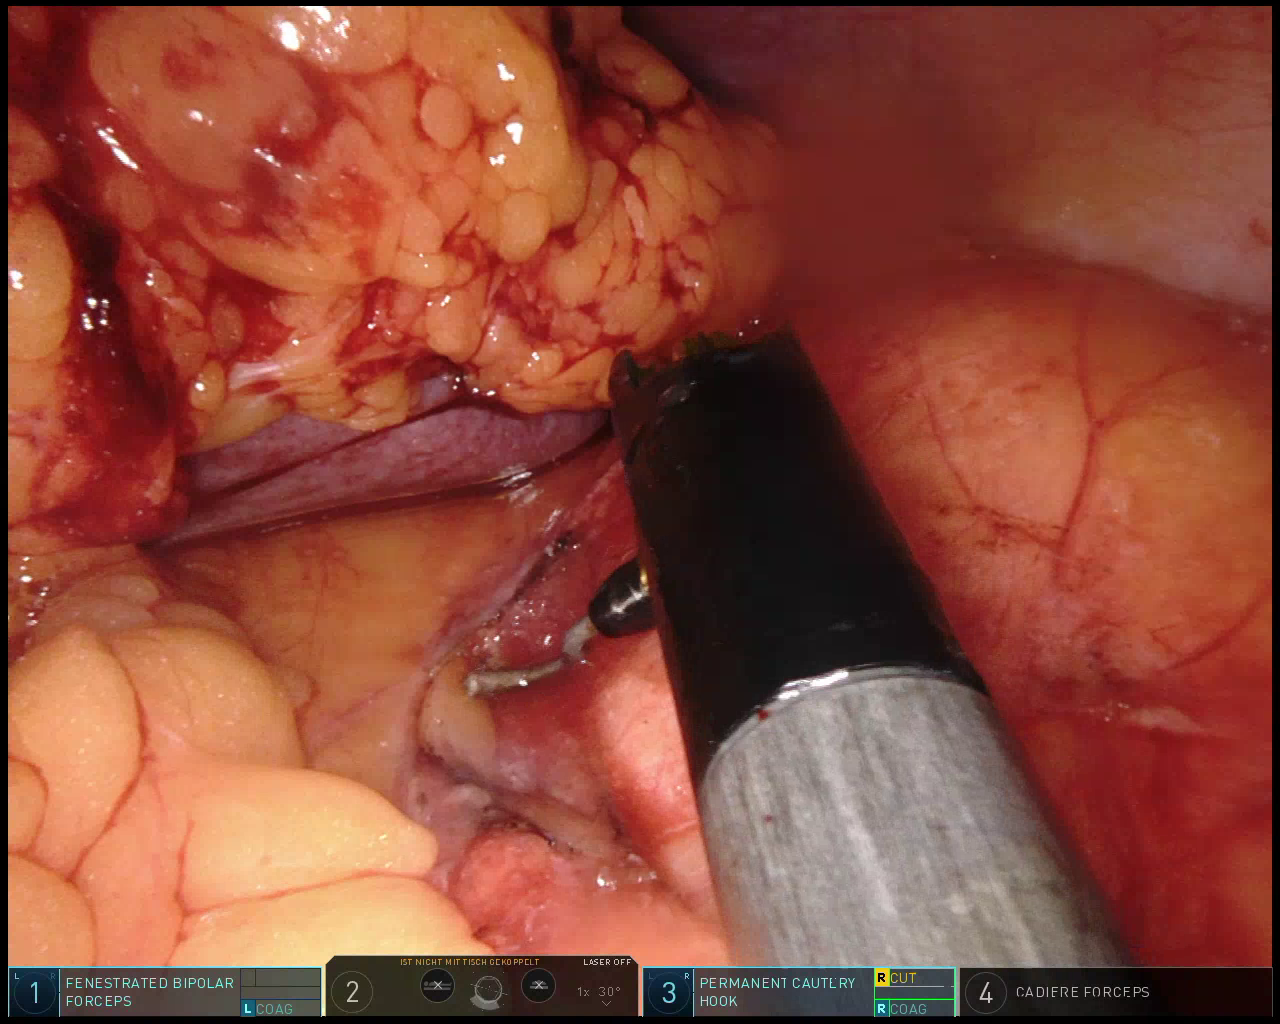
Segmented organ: spleen
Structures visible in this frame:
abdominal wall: yes
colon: yes
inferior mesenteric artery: no
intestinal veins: no
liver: no
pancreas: no
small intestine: no
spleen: yes
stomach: no
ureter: no
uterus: no
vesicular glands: no